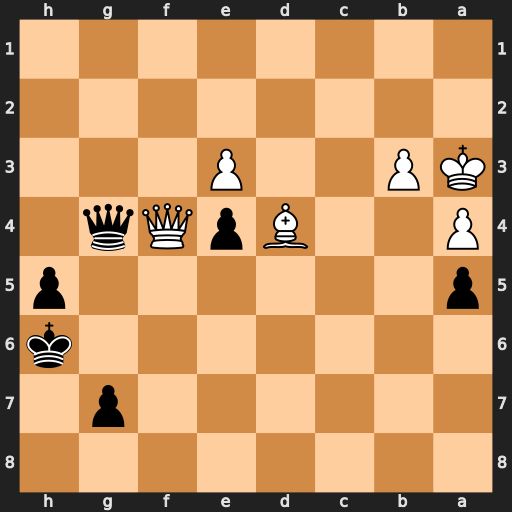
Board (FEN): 8/6p1/7k/p6p/P2BpQq1/KP2P3/8/8
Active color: b
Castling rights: -
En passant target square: -
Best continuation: Qxf4 exf4 h4 Bg1 h3 Kb2 Kh5 Kc2 Kg4 b4 axb4 a5 e3